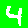
Digit: 4